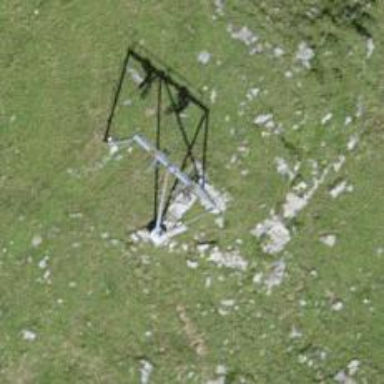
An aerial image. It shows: Pylon used for aerialway.